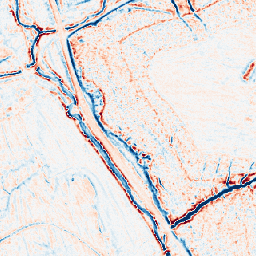
Category: edge_preserving
Decomposition family: bilateral
Decomposition parameters: d: 9
sigma_color: 100
sigma_space: 75
Upsampling method: nearest
Upsampling parameters: scale: 4
Upsampling scale: 4